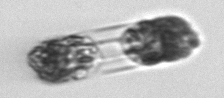
Label: Hemiaulus